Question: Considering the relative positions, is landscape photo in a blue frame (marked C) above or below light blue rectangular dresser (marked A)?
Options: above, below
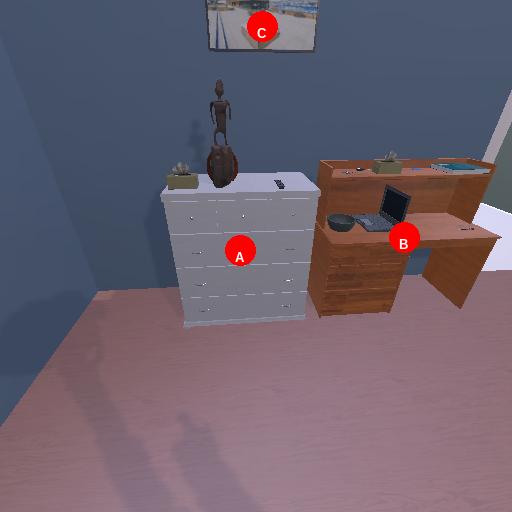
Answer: above